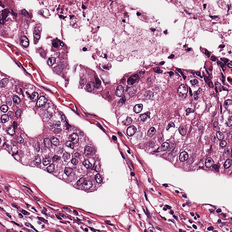
Tumor epithelial tissue: yes
Tumor-associated stroma tissue: yes
Normal tissue: no